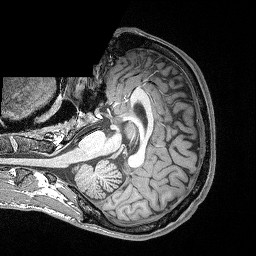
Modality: T1w
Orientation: axial
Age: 25
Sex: male
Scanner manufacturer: siemens
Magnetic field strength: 3 T
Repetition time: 2.4 s
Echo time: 0.03 s